Question: I have the following c# code in a web form:
'''
protected void GridView1_SelectedIndexChanged(object sender, EventArgs e)
{
string url;
string startdate;
string enddate;
string costcenter;
string account;
//url = "http://server/reportserver?/Finance/Cost Spending/Cost Center Details&rs:Command=Render&rc:Parameters=false";
url = "http://server/reportserver?/Finance/Cost Spending/Cost Center Totals&rs:Command=Render&rc:Parameters=false";
costcenter = "&costcenter=990";
startdate="&startdate=" + Convert.ToString(txtStartDate.Text);
enddate = "&enddate=" + Convert.ToString(txtEndDate.Text);
account="&account=" + Convert.ToString(GridView1.SelectedRow.Cells[1].Text);
url =url + startdate + enddate + costcenter + account;
//TextBox1.Text = Convert.ToString(GridView1.SelectedRow.Cells[1].Text);
Response.Redirect(url, false);
}
'''
I've tested a very similer version of this code against another report, the only different being the costcenter parameter. The other report worked fine, but every time i run this code i get the error: "the 'costcenter' parameter is missing a value". The only thing i can think of that's significantly different between the two reports is that in the Cost Center Totals report the costcenter parameter is used to populate the accounts parameter (both are multi-select).
Here's what the parameters page looks like:

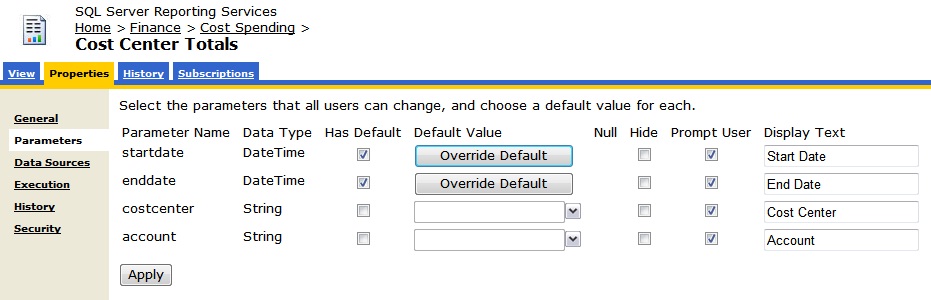
Answer: Ok, I figured out the issue thanks to Alison's poke at the parameters/data sets. What was happening was I had 4 parameters, start date, end date, cost center, and accounts. In the report the account data set relies on the cost center parameters to populate the drop down list. I created a copy of the report, removed the cost center parameter, and removed the data set from the account parameter. I updated the code and ran it and BAM! It worked.